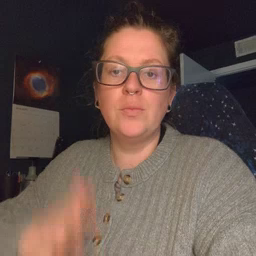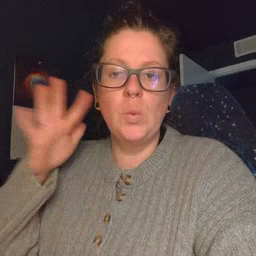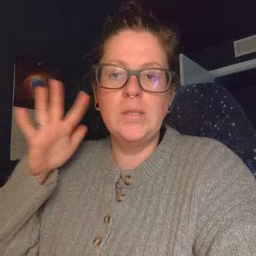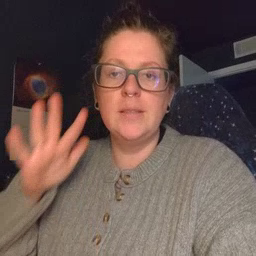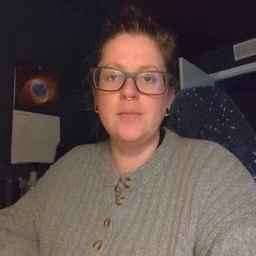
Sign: noisy